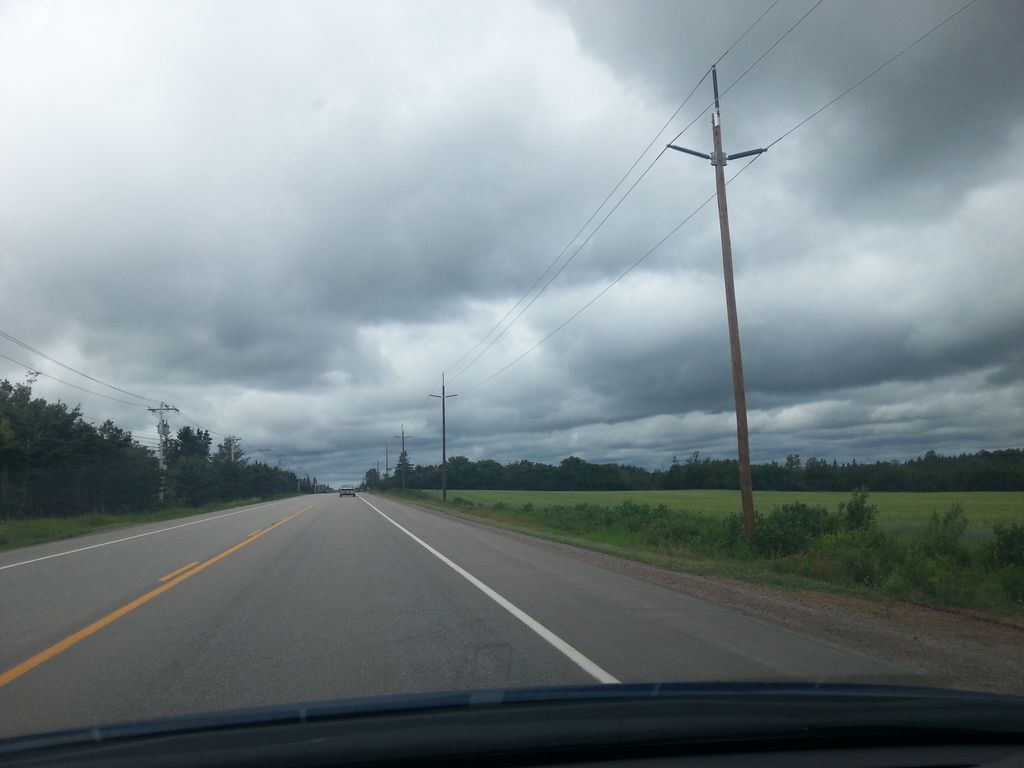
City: charlottetown